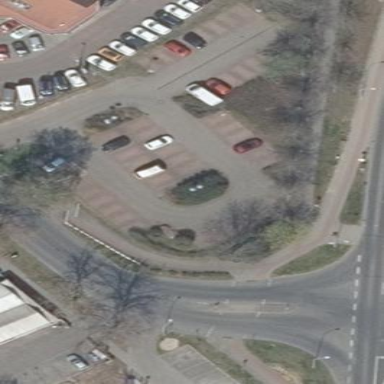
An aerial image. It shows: Parking area with paving stones surface.